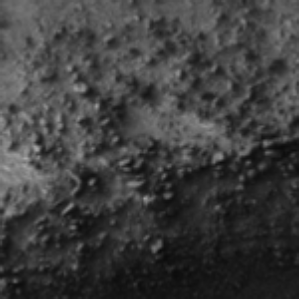
Label: frost